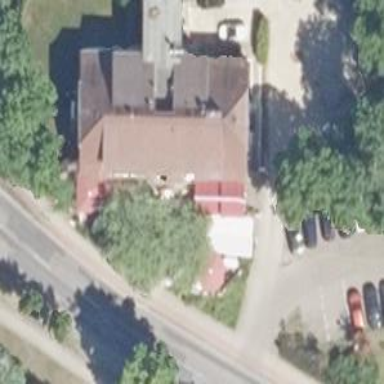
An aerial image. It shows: Restaurant.